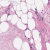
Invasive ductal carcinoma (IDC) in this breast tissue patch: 0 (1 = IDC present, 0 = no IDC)